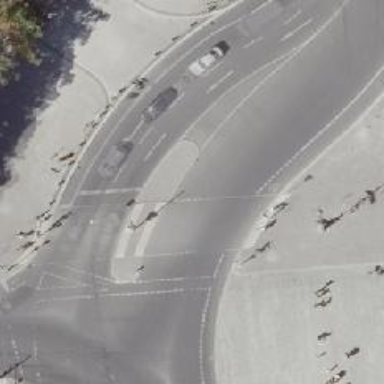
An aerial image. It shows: Footway located on traffic island.